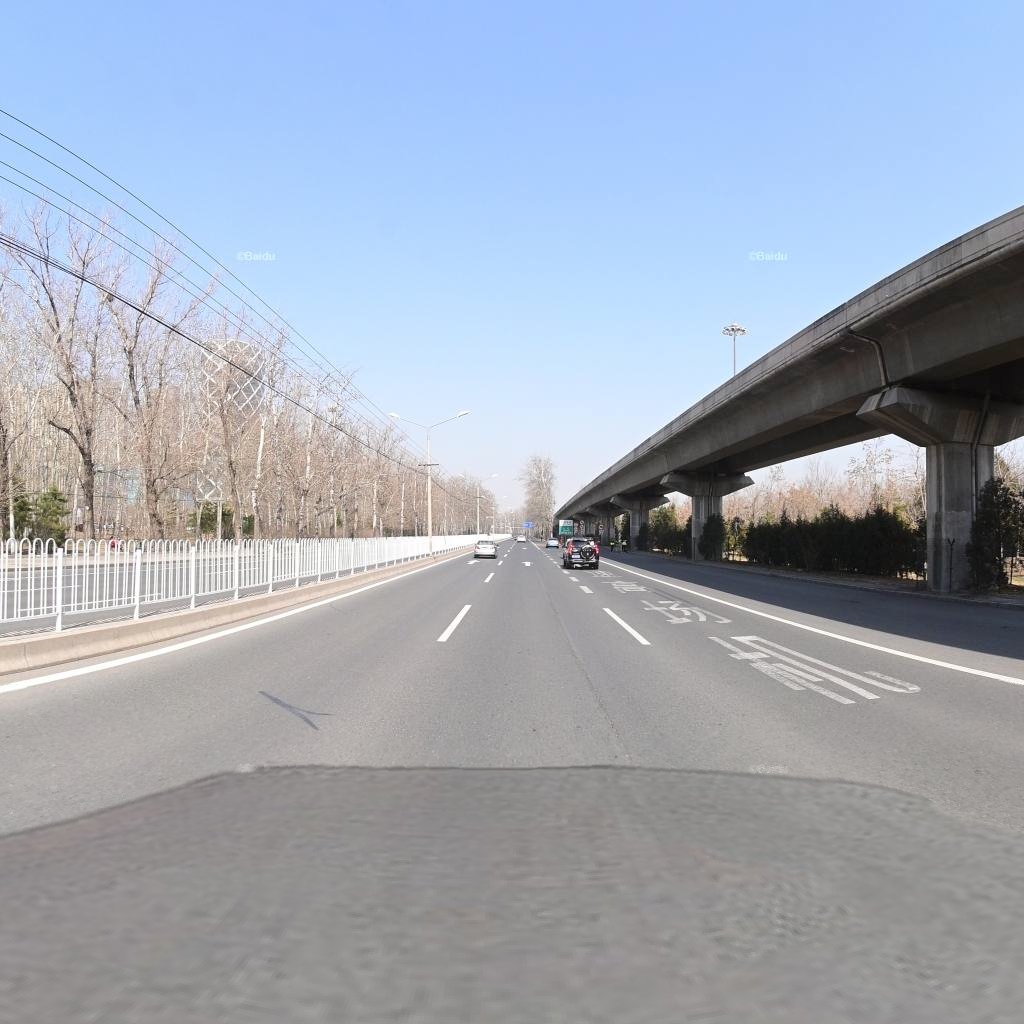
Region: Chaoyang
Road damage annotations: longitudinal crack, longitudinal patch